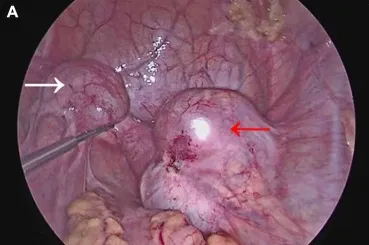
Images during laparoscopy. (A) The white arrow points toward the adhesion in the left attachment area, while the red arrow points toward the adhesion in the right attachment area.
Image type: endoscopy (other_endoscopy)